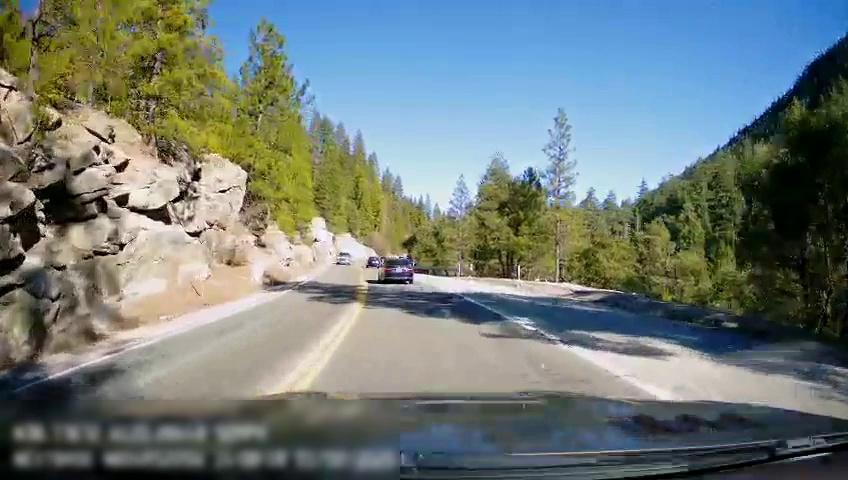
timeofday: Day
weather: Sunny
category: Drivable Space
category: Vehicles | Car
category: Vehicles | SUV
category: Vehicles | Car
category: Lanes | Opposite Lane
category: Lanes | Opposite Lane
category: Lanes | Current Lane
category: Lanes | Current Lane